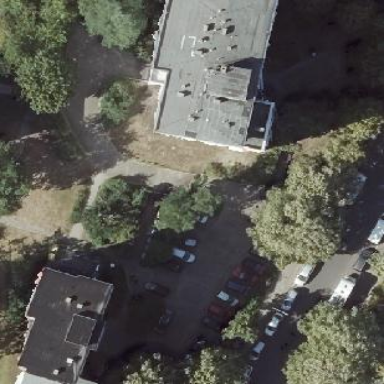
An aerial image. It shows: Building with apartments and flat roof.